Question:
the above is what my gui looks like . on form load the sorted list displsys three randomly selected keys on the labels . the user then selects the corresponding value to match it with the key .
this is what i am struggling with ! below is how far i have gotten. please help !!
'''
private void Form1_Load(object sender, EventArgs e)
{
//create the sorted list and add items
SortedList<string,string> sl = new SortedList<string,string>();
sl.Add("PicknPay", "jam");
sl.Add("Spar", "bread");
sl.Add("Checkers", "rice");
sl.Add("Shoprite", "potato");
sl.Add("Cambridge", "spinash");
//declare random variable
var rnd = new Random();
var shuffledKeys = sl.Keys.OrderBy(key => rnd.Next()).ToList();
lbl1.Text = shuffledKeys[0];
lbl2.Text = shuffledKeys[1];
lbl3.Text = shuffledKeys[2];
}
'''
this is how my current thinking is help me match the label output with the combobox selection to confirm that the are in fact a valid key value pair
'''
private void btnmatch_Click(object sender, EventArgs e)
{
int count = 0;
//match
if (sl.keys.Containskey(shuffledKeys[0]) || sl.value.Containsvalue(cb1.SelectedValue))
{
count++; //score
}
else
{
//Do nothing
}
}
'''
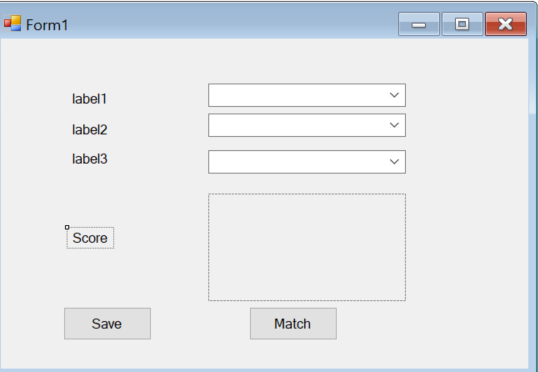
Answer: How about something like the code below? It is not clear if keys in labels should be unique. If they do, you should add one more loop to select a unique random number.
'''
public partial class Form1 : Form
{
private Label[] labels;
private ComboBox[] combos;
private Random r = new Random();
SortedList<string, string> sl = new SortedList<string, string>();
public Form1()
{
InitializeComponent();
}
private void Form1_Load(object sender, EventArgs e)
{
labels = new Label[]{ label1, label2, label3 };
combos = new ComboBox[]{ comboBox1, comboBox2, comboBox3 };
sl.Add("Key1", "Value1");
sl.Add("Key2", "Value2");
sl.Add("Key3", "Value3");
sl.Add("Key4", "Value4");
sl.Add("Key5", "Value5");
HashSet<int> used = new HashSet<int>();
foreach (Label l in labels)
{
int n = r.Next(0, sl.Count);
while(used.Contains(n))
n = r.Next(0, sl.Count);
used.Add(n);
l.Text = sl.ElementAt(n).Key;
}
foreach(ComboBox combo in combos)
{
foreach(string s in sl.Values)
{
combo.Items.Add(s);
}
}
}
private void button1_Click(object sender, EventArgs e)
{
int nCorrect = 0;
for(int n = 0; n < labels.Length; n++)
{
if(combos[n].Text == sl[labels[n].Text])
{
nCorrect++;
}
}
labelScore.Text = nCorrect.ToString();
}
}
'''